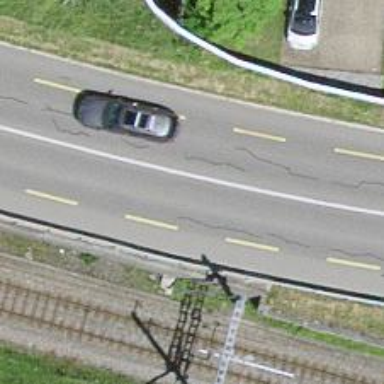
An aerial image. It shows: Primary road with asphalt surface and designated cycle lane.